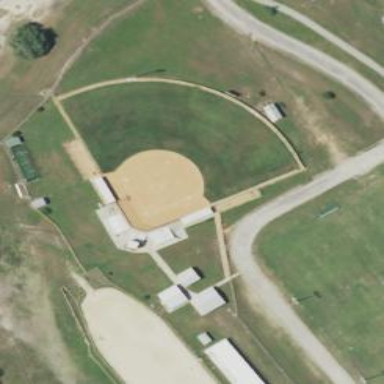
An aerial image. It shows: Baseball pitch for leisure land.